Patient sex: F
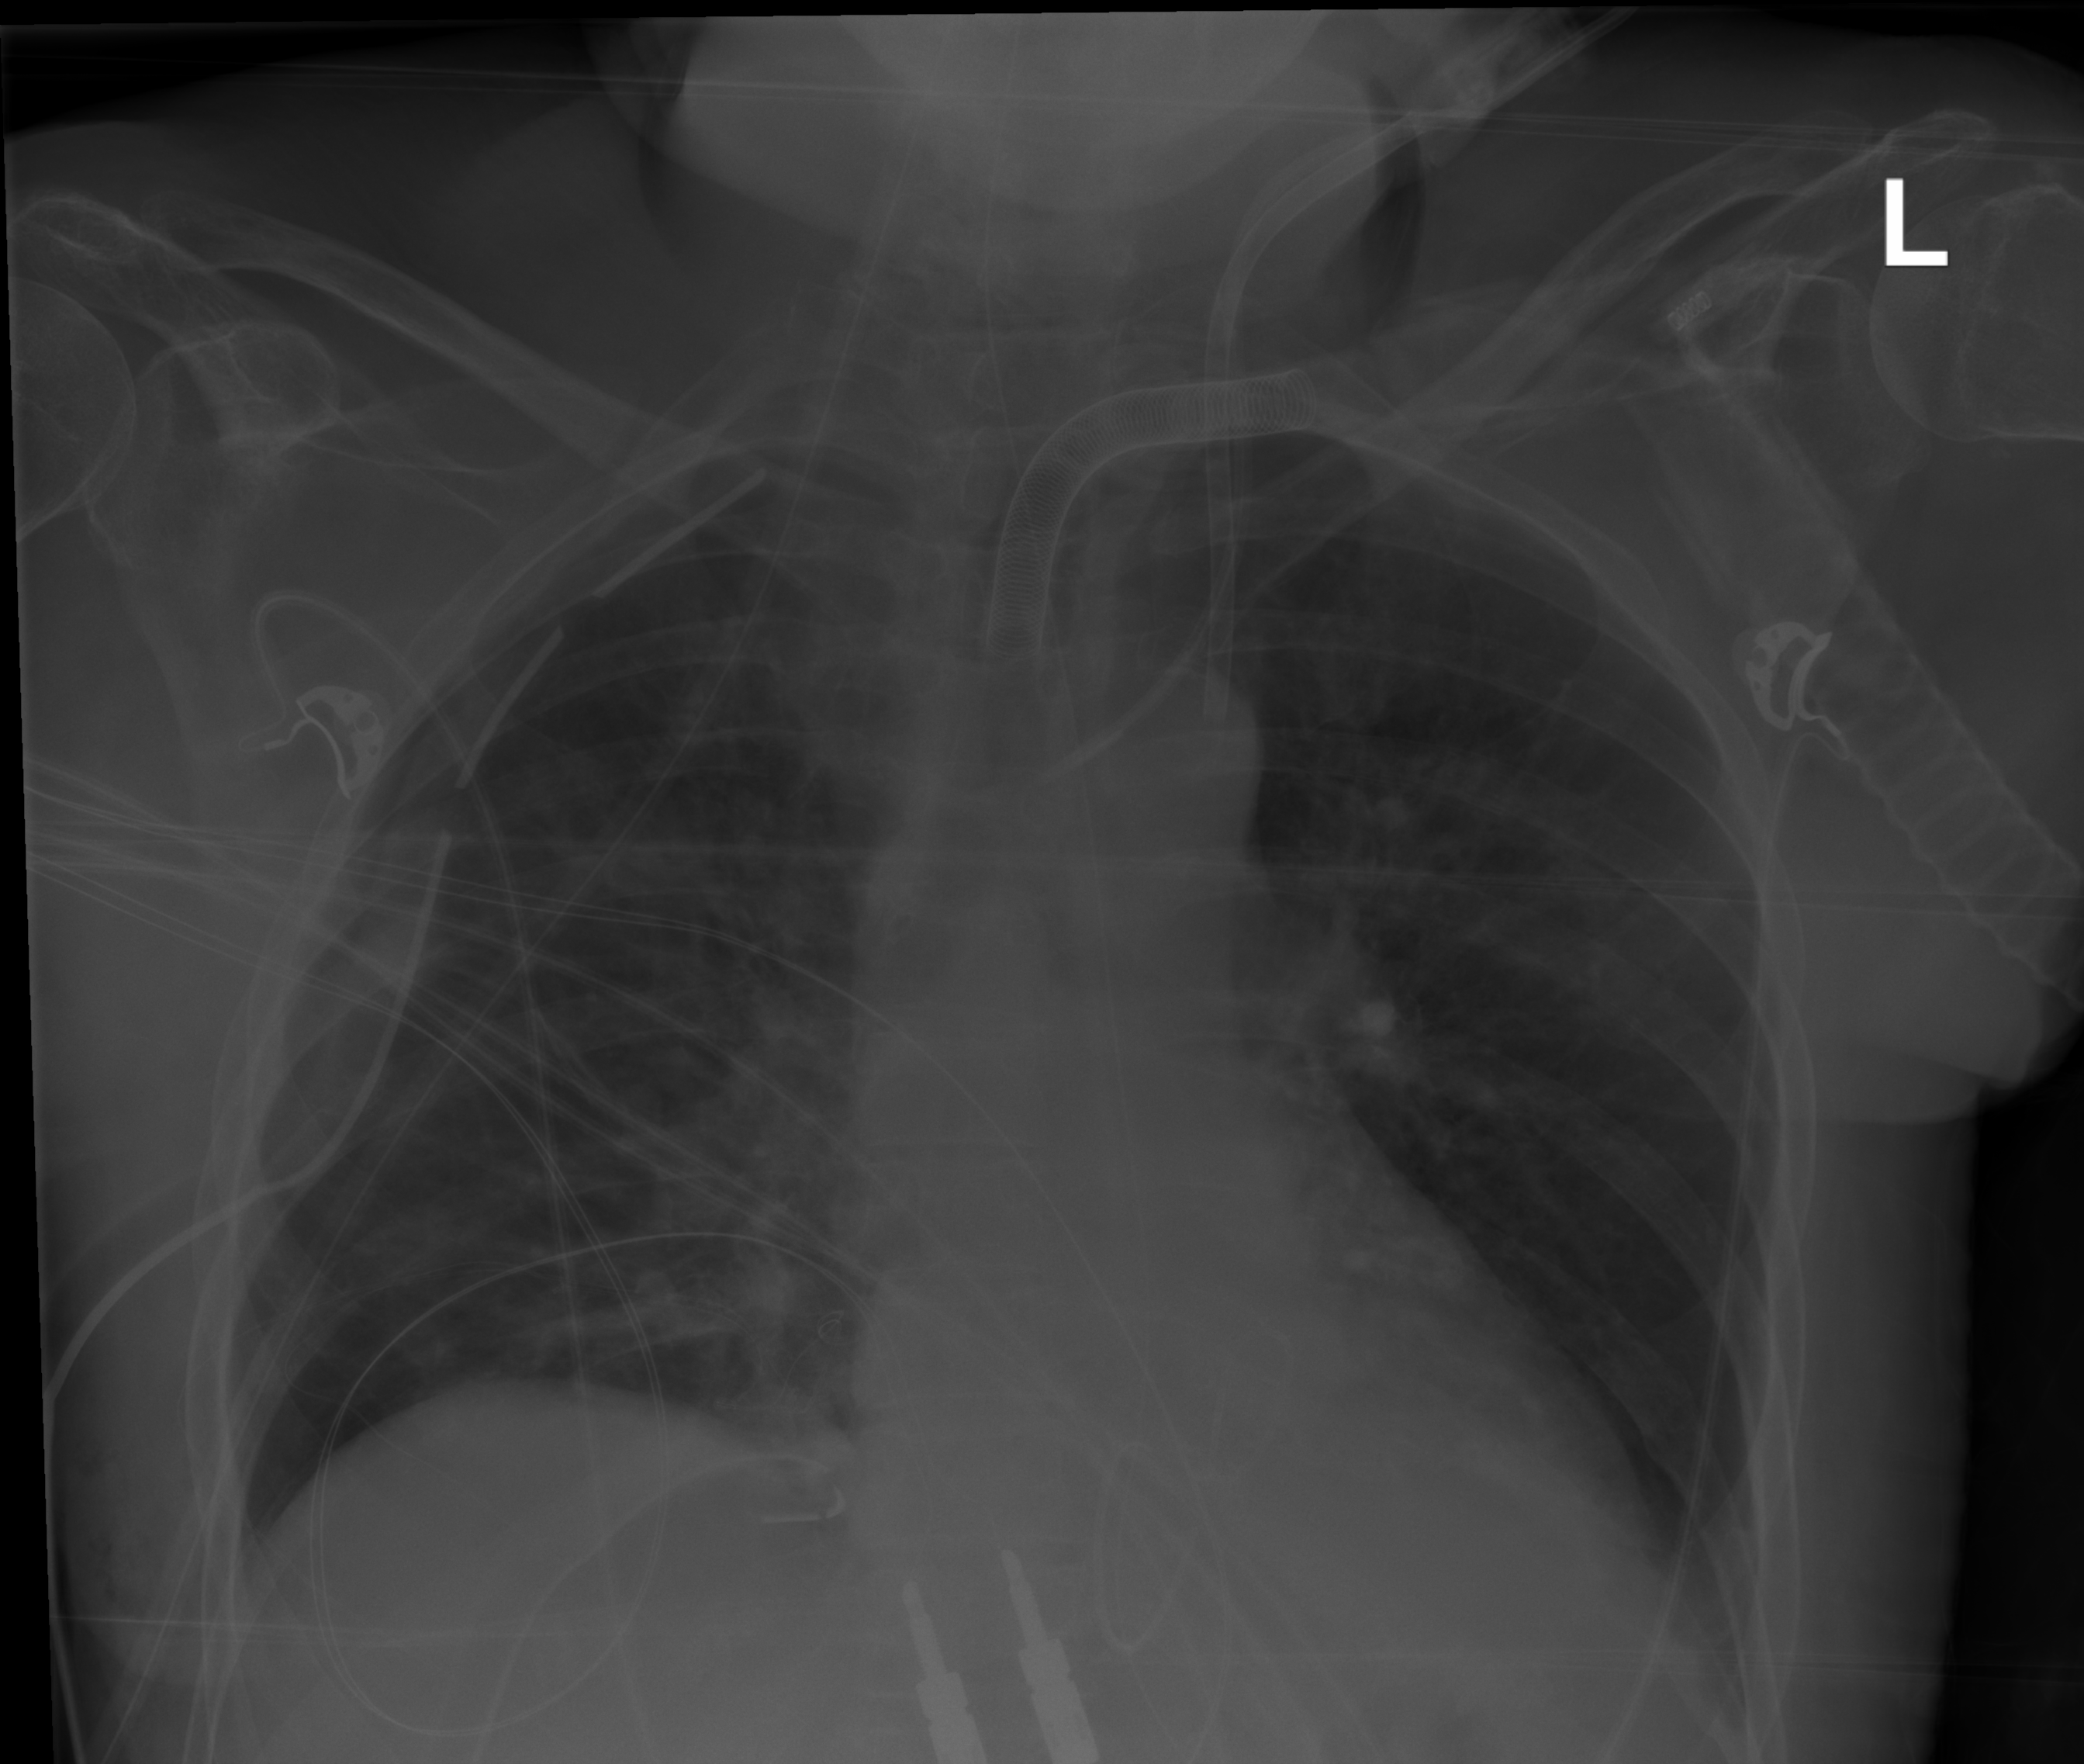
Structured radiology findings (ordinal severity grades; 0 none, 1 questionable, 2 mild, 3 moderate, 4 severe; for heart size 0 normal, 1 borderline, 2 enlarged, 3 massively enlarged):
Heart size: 0
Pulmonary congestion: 0
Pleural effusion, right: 0
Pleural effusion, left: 0
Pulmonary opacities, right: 2
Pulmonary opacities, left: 1
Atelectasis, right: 2
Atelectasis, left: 0